Interaction volume radius: 5 \u00c5
Interaction volume height: 45 \u00c5
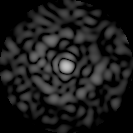
Disorder parameter: 0.8556